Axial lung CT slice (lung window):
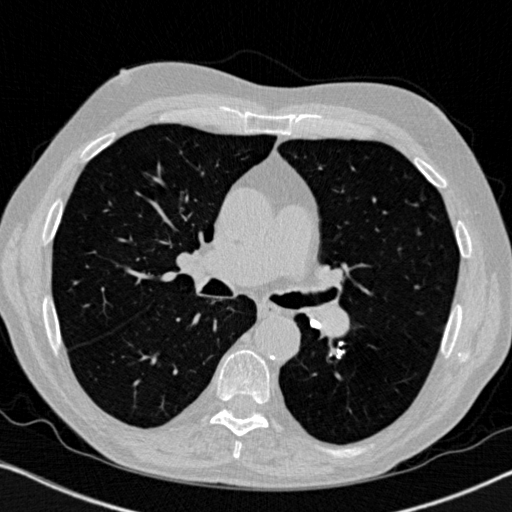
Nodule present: yes
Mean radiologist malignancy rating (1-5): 1